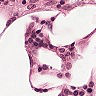
Metastatic tissue present: no